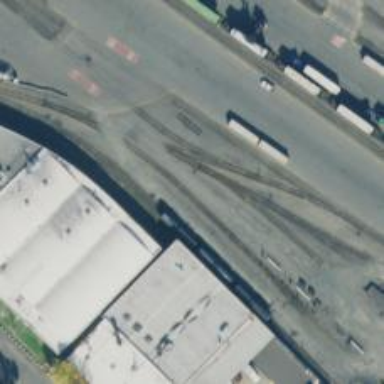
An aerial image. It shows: Railway yard used for servicing trains.